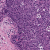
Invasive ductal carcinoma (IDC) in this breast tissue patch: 0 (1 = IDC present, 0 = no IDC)